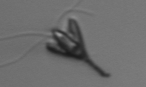
Label: Pyramimonas_longicauda